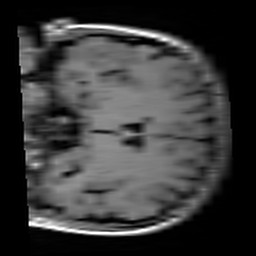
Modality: T1w
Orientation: coronal
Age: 19
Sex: female
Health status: healthy
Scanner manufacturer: siemens
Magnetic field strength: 3 T
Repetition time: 4.1 s
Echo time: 0.0085 s